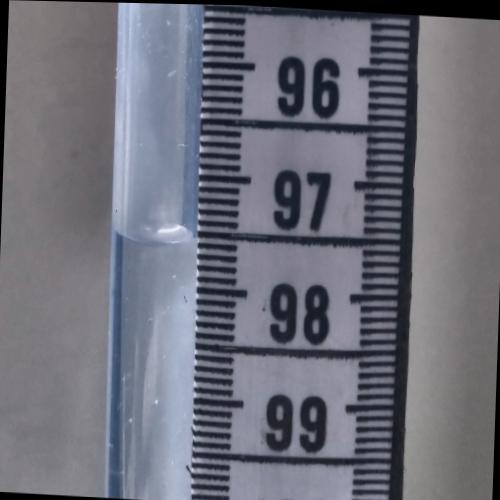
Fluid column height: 97.5 cm